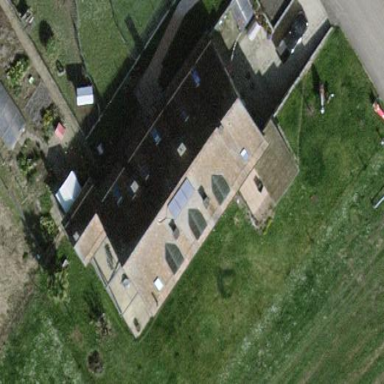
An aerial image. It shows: Farm building.